Question: I want to show a progress bar in my application's dock icon. It works but for some reason its showing the progress bar as a grey bar, instead of the standard blue one. I used the code I found on <URL>. What am I doing wrong?
'''
NSProgressIndicator *progressIndicator = [[NSProgressIndicator alloc] initWithFrame:NSMakeRect(0.0f, 0.0f, 80.0f, 20.0f)];
[progressIndicator setStyle:NSProgressIndicatorBarStyle];
[progressIndicator setIndeterminate:NO];
[[[NSApplication sharedApplication] dockTile] setContentView:progressIndicator];
[progressIndicator setDoubleValue:50];
[[[NSApplication sharedApplication] dockTile] display];
'''

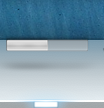
Answer: I'm not sure this is possible without subclassing the progress indicator and doing your own drawing. I think the problem is that the dock tile is not key (and can't be?). A progress indicator in a non-key window will be gray, I assume the same is true for the dock tile. Making the progress indicator firstResponder didn't help either.